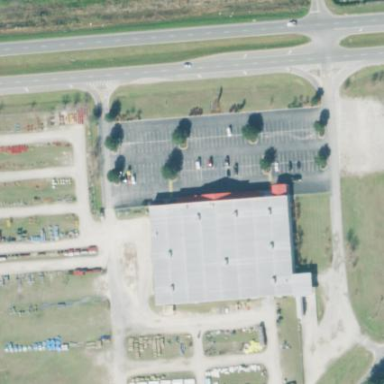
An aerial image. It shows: Retail building housing hardware shop.